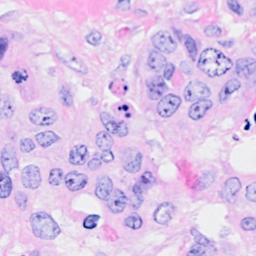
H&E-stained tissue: Breast